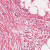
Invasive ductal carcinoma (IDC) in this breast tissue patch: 0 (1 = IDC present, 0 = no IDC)